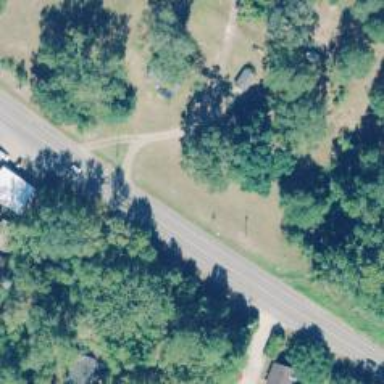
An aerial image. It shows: Secondary road.